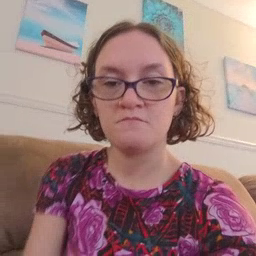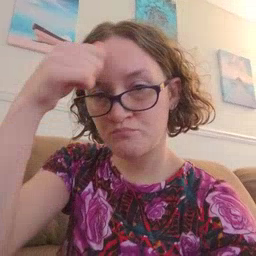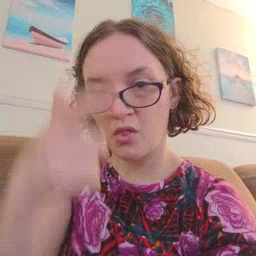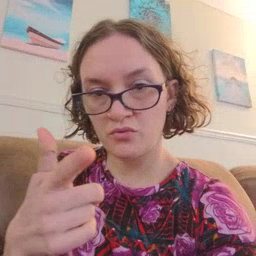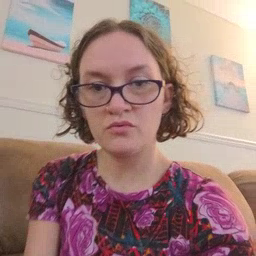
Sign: brother